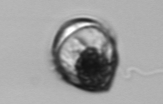
Label: Proterythropsis